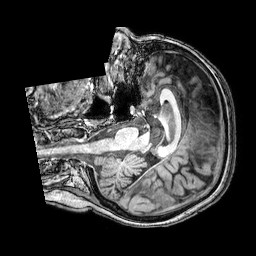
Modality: T1w
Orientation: axial
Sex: female
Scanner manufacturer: philips
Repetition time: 0.008091 s
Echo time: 0.00371 s